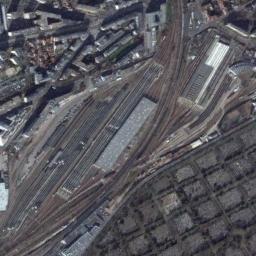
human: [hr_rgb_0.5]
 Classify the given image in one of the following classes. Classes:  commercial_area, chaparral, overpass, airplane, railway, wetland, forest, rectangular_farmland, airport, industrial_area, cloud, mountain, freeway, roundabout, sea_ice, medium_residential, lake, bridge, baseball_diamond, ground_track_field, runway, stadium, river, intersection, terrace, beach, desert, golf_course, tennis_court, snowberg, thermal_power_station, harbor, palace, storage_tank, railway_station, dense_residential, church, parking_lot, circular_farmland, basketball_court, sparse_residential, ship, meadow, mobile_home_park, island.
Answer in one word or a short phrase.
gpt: railway_station